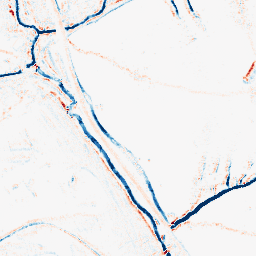
Category: morphological
Decomposition family: morphological_square
Decomposition parameters: operation: average
size: 5
Upsampling method: edge_directed
Upsampling parameters: scale: 4
Upsampling scale: 4